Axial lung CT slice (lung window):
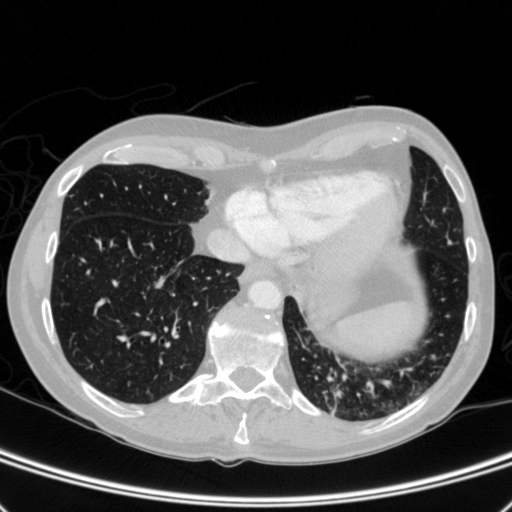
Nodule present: yes
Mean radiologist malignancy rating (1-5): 2.667